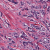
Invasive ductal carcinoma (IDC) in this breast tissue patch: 1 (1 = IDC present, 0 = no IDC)